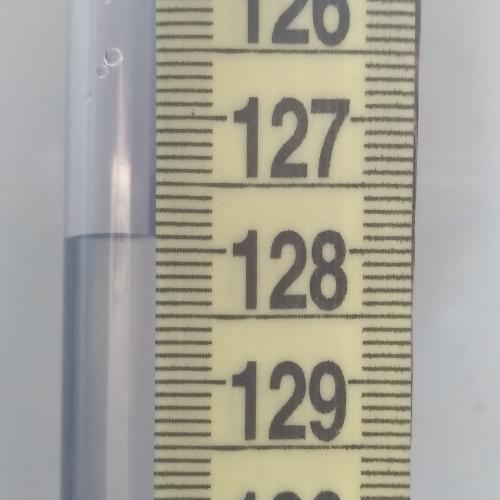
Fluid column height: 127.9 cm